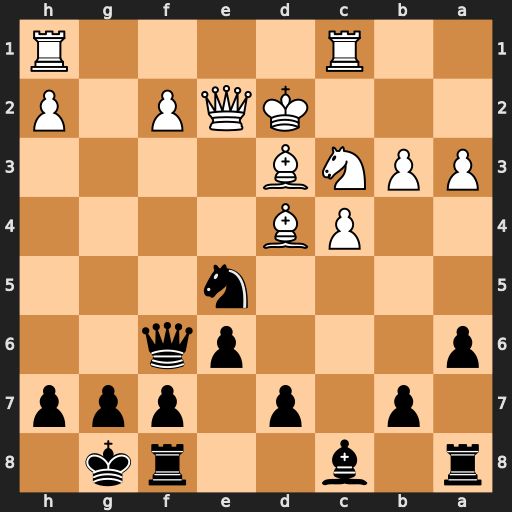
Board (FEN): r1b2rk1/1p1p1ppp/p3pq2/4n3/2PB4/PPNB4/3KQP1P/2R4R
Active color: b
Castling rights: -
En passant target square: -
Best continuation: Nf3+ Kd1 Nxd4